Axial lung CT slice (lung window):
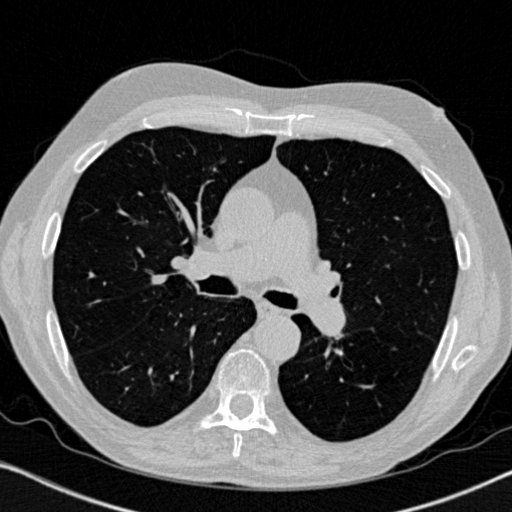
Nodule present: yes
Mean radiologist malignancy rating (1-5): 1